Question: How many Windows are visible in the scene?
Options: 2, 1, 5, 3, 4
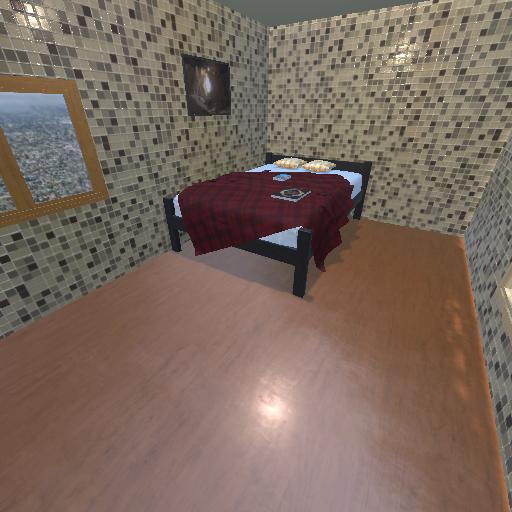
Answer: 2